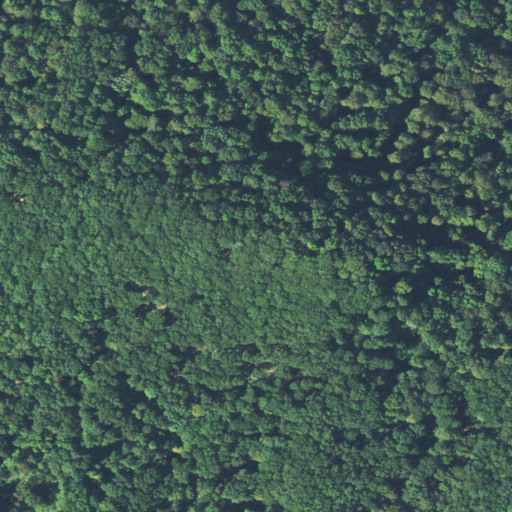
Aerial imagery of mountain in Ohio named Rattlesnake Knob containing only deciduous forest